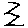
Label: zigzag